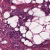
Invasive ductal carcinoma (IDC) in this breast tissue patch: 1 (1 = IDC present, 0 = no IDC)